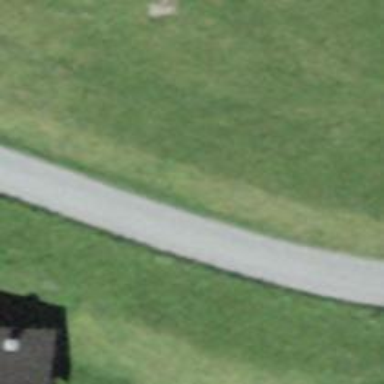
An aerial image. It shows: Unclassified paved road.